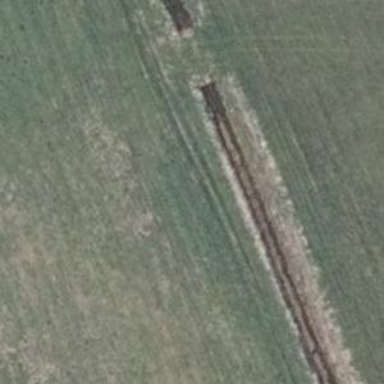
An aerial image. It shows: Grassy track with grade 5 track type.